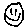
Label: smiley face